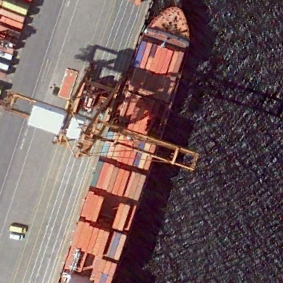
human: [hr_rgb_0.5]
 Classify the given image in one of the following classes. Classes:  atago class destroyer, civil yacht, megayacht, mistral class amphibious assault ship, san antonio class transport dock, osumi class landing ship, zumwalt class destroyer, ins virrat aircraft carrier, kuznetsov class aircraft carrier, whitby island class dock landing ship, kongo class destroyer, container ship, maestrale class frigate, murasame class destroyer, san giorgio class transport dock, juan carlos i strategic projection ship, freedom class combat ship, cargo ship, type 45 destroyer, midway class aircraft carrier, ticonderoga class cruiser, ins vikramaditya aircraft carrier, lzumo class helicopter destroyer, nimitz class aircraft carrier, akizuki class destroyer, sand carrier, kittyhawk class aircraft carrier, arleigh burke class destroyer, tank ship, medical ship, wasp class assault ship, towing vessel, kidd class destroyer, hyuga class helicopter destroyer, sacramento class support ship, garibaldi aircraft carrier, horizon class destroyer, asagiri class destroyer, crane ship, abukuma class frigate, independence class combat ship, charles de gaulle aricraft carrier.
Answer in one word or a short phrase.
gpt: Container ship